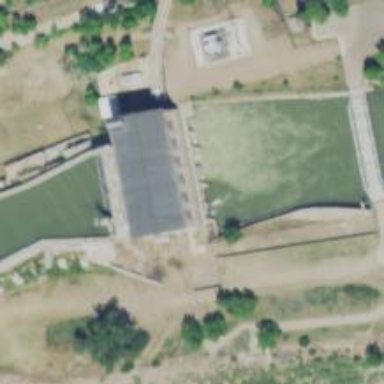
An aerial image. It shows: Hydro power generator.